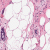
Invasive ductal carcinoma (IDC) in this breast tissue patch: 0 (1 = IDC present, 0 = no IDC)